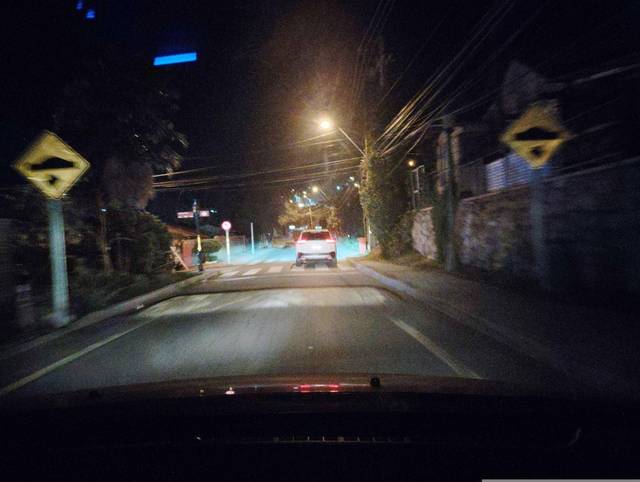
Region: Chile
Coordinates: -33.638, -70.351